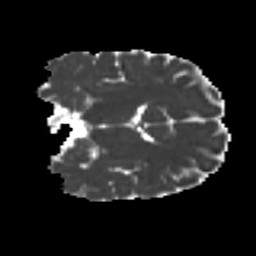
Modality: MD
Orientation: coronal
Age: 30
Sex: male
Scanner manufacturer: ge
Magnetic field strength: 3 T
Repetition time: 7.8 s
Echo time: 0.0609 s